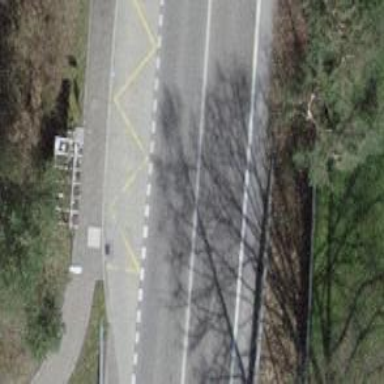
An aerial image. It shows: Bus stop equipped with public transport stop position.